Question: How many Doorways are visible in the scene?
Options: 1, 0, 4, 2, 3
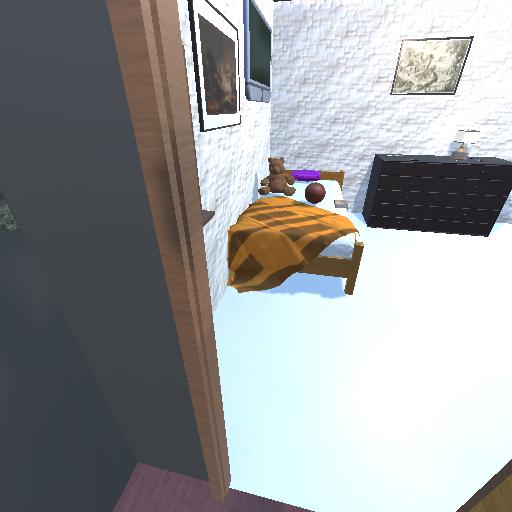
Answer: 1